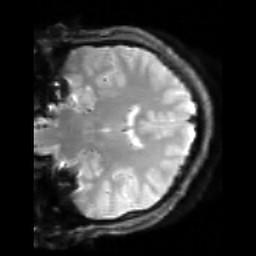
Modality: inplaneT2
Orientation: coronal
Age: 18
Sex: male
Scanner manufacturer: siemens
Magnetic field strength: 3 T
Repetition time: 5 s
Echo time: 0.034 s